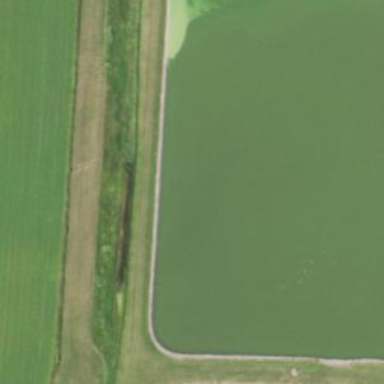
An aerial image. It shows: Reservoir of sewage water in natural setting.